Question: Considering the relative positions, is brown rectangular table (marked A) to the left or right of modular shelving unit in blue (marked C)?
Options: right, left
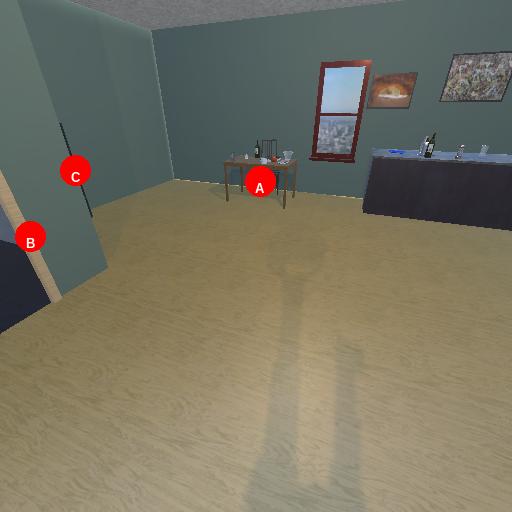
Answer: right